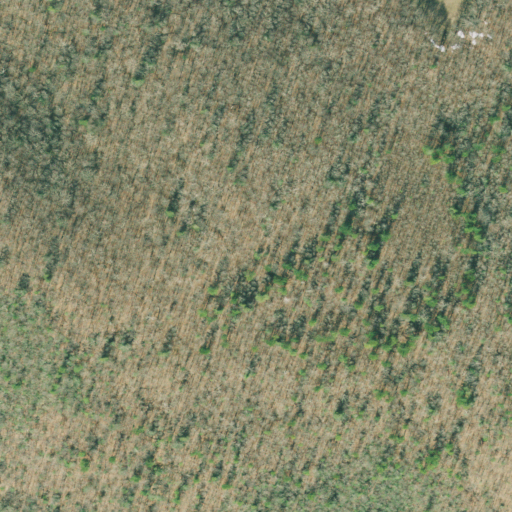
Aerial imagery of mountain in Georgia named Little Bald Mountain containing deciduous forest and mixed forest